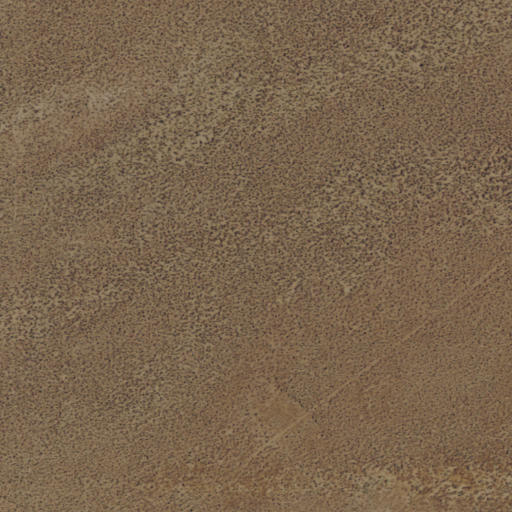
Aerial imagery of valley in Nevada named Smith Valley containing only shrub